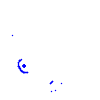
Particle: proton